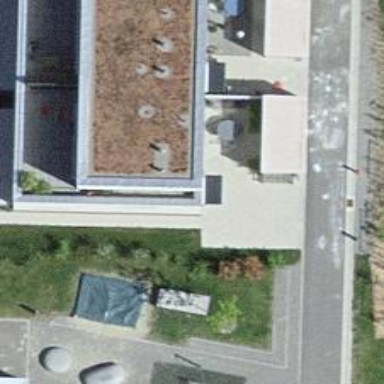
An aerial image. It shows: Flat-roofed building.